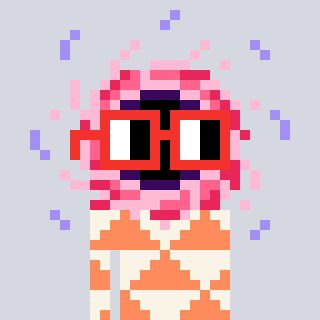
a pixel art character with square red glasses, a blackhole-shaped head and a peachy-colored body on a cool background